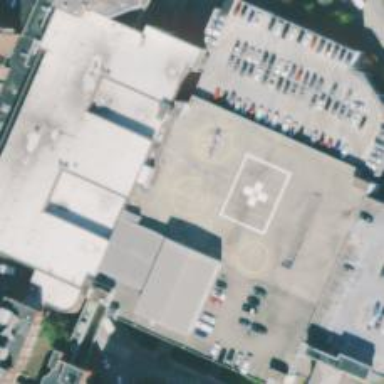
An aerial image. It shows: Image showing helipad at airport.